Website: macys
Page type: account-selection
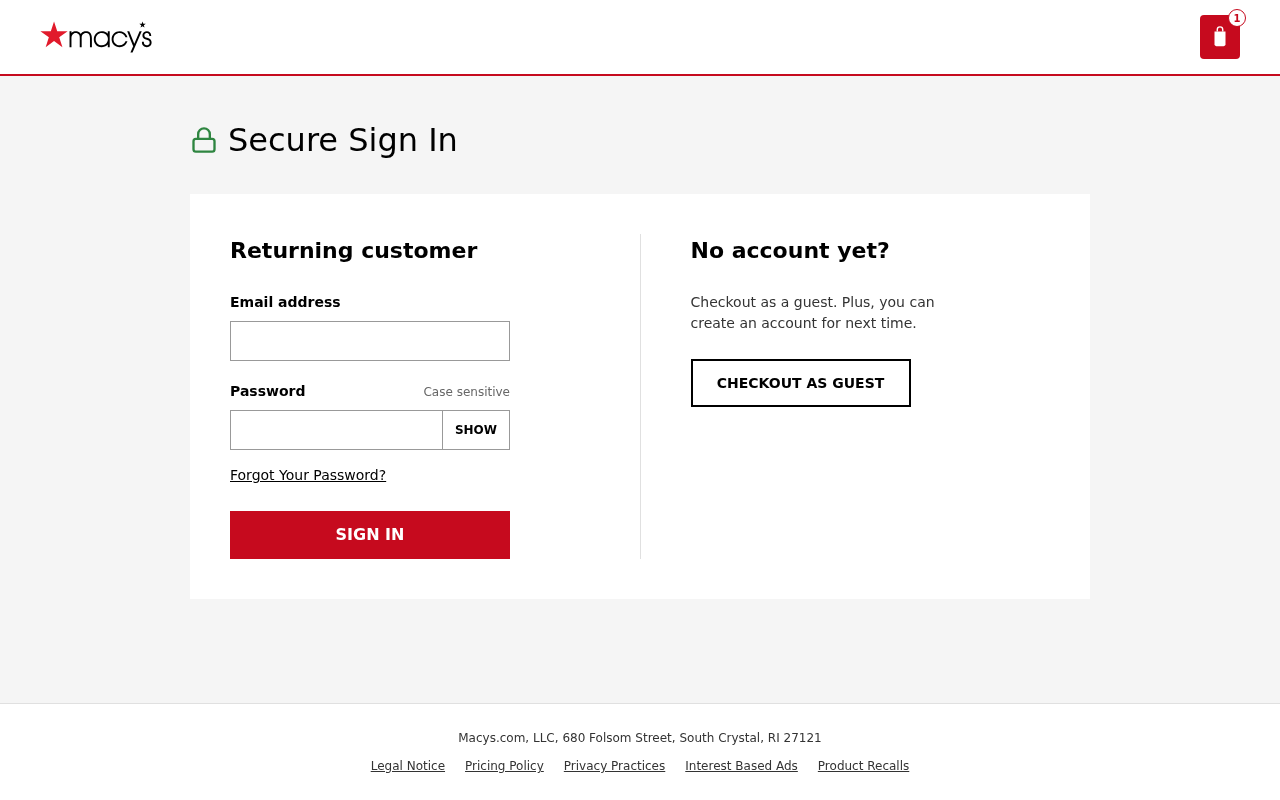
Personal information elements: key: PII_EMAIL
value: mark_norris@yahoo.com
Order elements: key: ORDER_NUM_ITEMS
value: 1